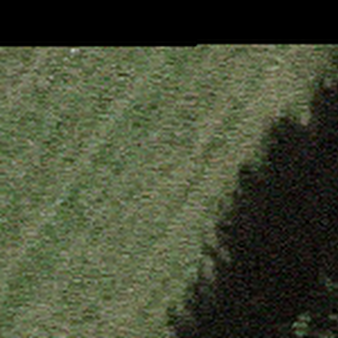
Label: other